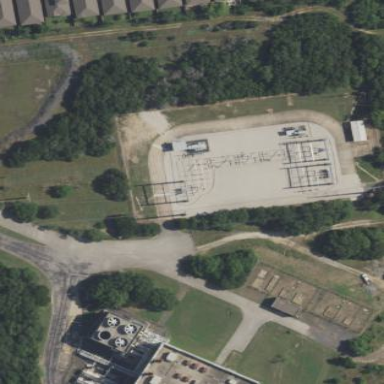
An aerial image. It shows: Distribution power substation secured by fence.